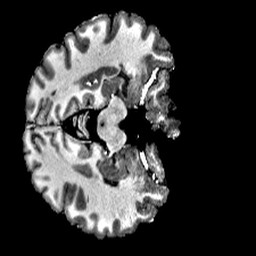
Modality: T1w
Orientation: axial
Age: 21
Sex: male
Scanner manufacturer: siemens
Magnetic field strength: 6.98 T
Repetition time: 6 s
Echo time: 0.00302 s